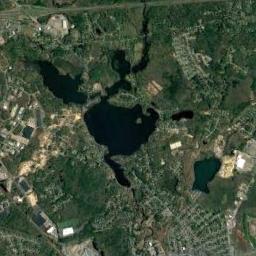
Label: lake